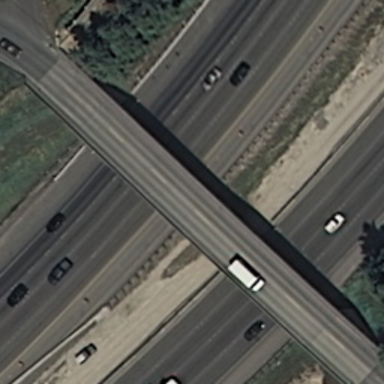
An overpass with a road go across another roads vertically .